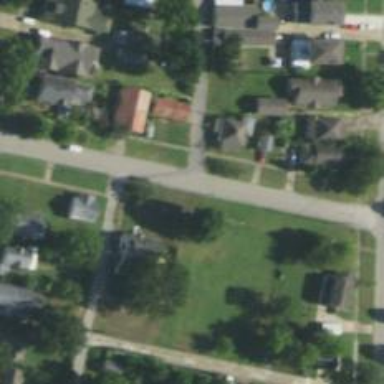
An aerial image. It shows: Alley classified as service road.